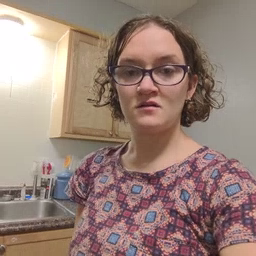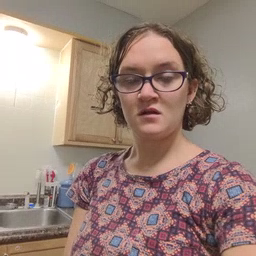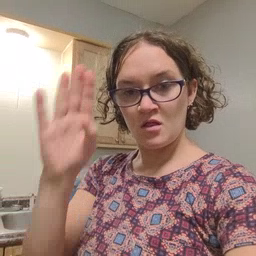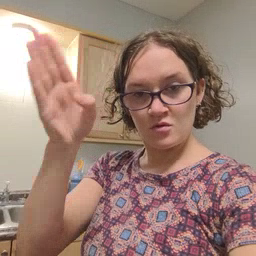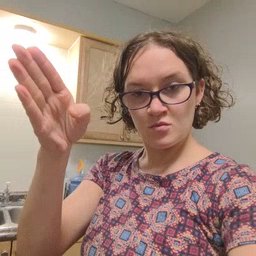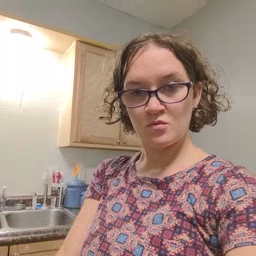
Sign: hello